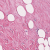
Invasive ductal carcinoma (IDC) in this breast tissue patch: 0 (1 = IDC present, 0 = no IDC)